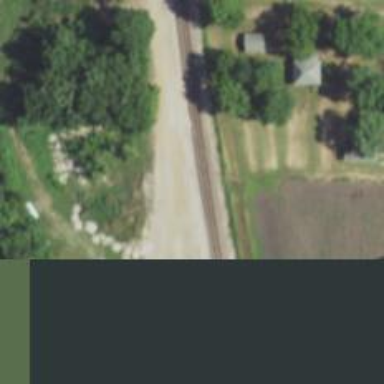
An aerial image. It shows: Abandoned railway siding.